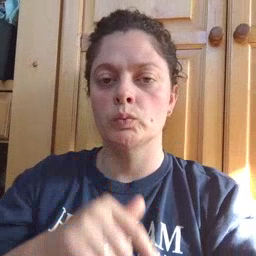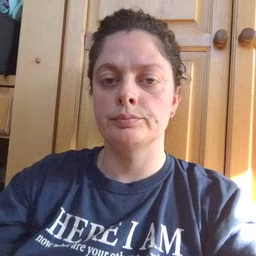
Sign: who